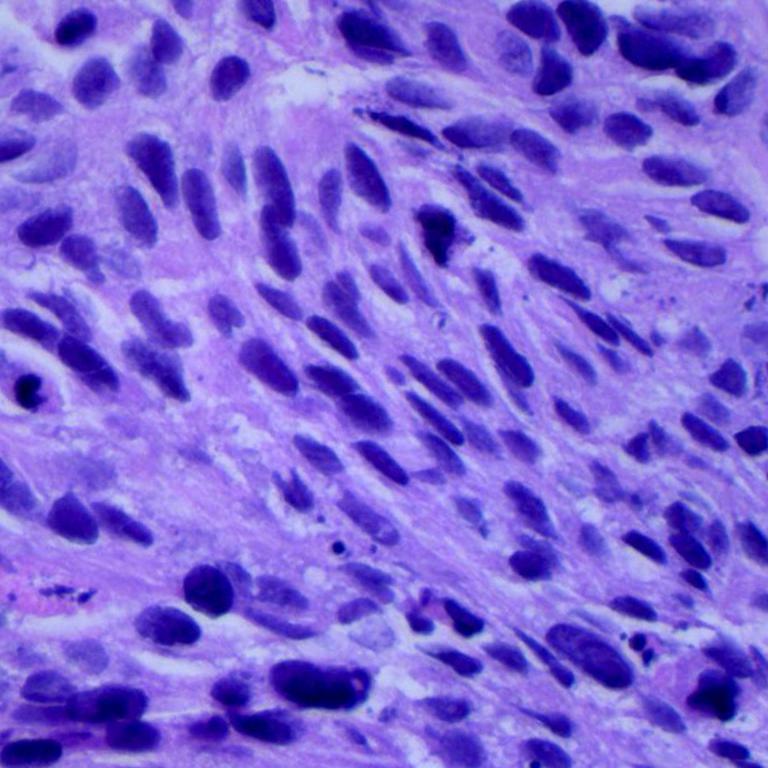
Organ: lung
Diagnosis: squamous carcinomas